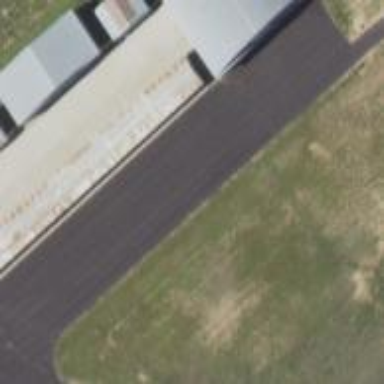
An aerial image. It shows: Hangar located at airport.